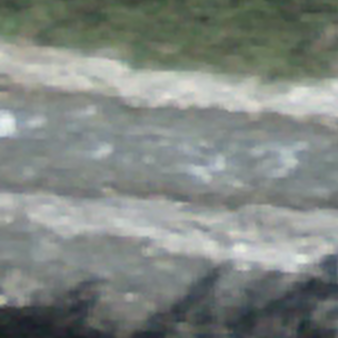
Label: other